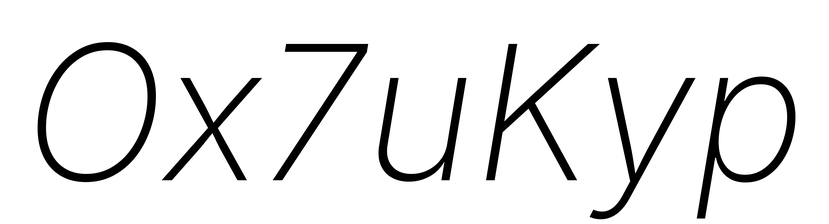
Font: Inter-Italic_ExtraLight_Italic